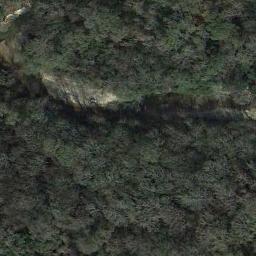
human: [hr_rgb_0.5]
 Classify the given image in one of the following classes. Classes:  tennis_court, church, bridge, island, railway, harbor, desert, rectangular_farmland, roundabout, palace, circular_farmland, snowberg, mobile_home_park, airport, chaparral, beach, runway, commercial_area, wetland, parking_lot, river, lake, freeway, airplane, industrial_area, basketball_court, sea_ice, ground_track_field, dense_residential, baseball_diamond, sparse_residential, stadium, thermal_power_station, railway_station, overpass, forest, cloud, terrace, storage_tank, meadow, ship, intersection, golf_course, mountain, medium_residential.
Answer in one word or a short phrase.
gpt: forest